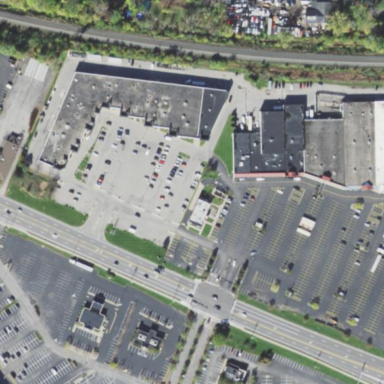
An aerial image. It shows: Retail area.